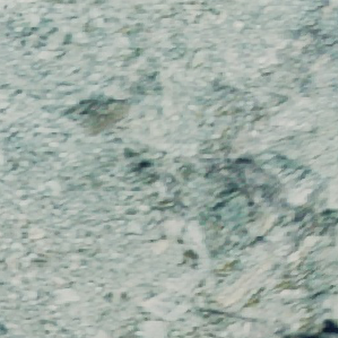
Label: other